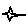
Label: star